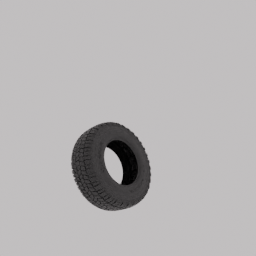
Label: mechanical